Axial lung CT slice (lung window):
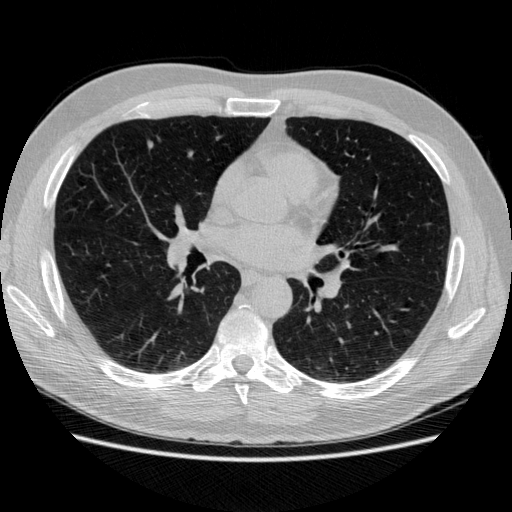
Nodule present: yes
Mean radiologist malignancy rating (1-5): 2.667